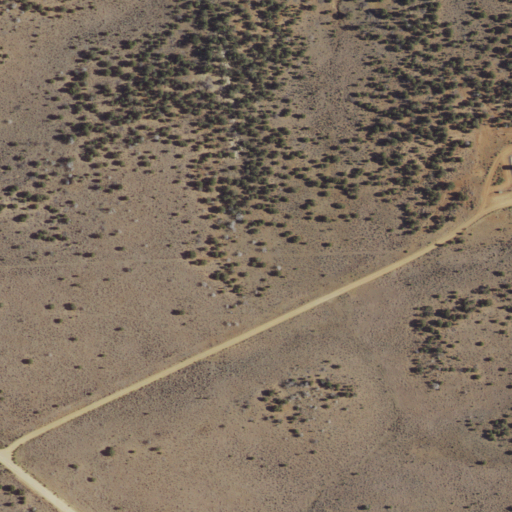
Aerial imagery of mountain in New Mexico named Frances Mesa containing shrub and open development